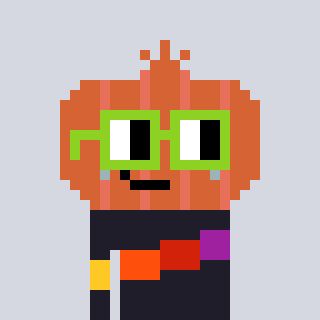
a pixel art character with square light green glasses, a onion-shaped head and a grayscale-colored body on a cool background